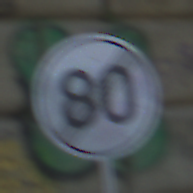
Verkehrszeichen: EndeGeschwindigkeit80
Umgebung: Outdoor, Urban
Tageszeit: Midday
Wetter: Clear
Licht: Natural
Jahreszeit: NotSpecified
Kontrast: LowContrast